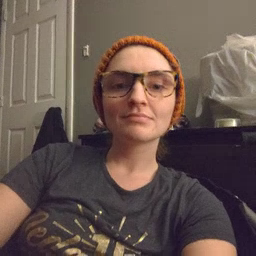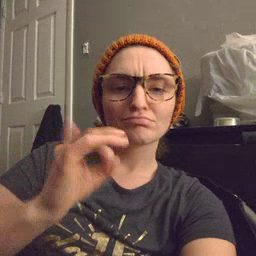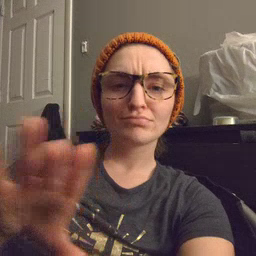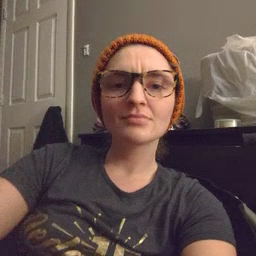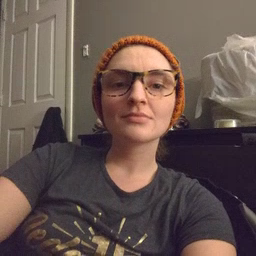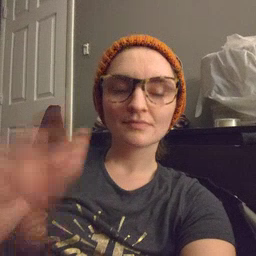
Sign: yucky